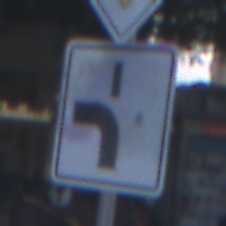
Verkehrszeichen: VerlaufVorfahrtsstrasse5
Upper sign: Vorfahrtsstrasse
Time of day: SunriseSunset
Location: Outdoor (Urban)
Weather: PartlyCloudy
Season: NotSpecified
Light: Natural